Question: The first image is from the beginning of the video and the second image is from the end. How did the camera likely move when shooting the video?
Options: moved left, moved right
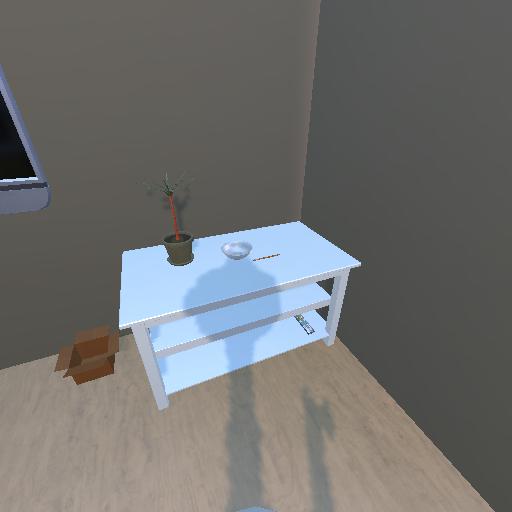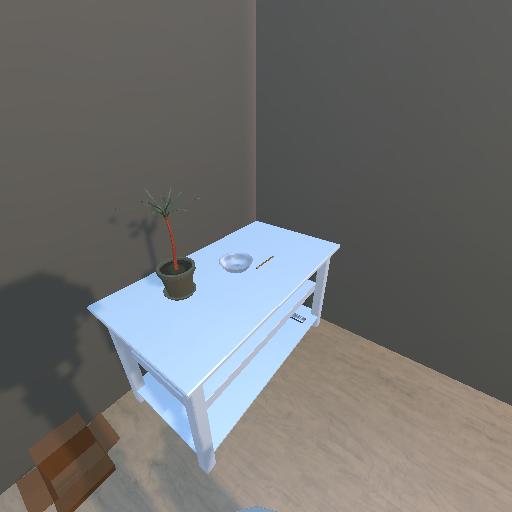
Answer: moved left